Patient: sex M, age 53
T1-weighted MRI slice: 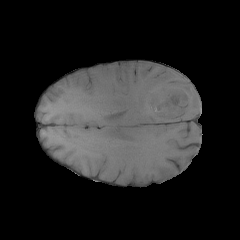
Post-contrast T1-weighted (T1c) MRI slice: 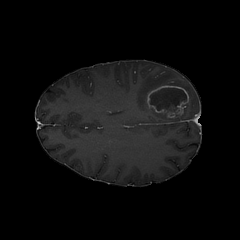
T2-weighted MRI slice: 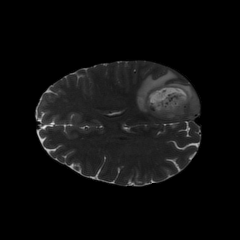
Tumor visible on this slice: yes
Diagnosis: Glioblastoma, IDH-wildtype
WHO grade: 4